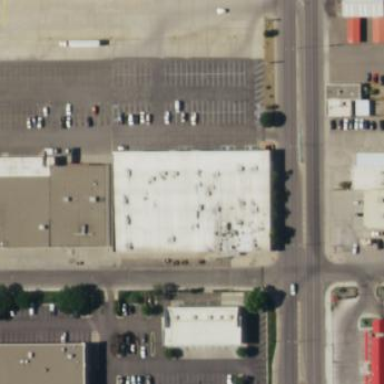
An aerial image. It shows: Retail building.